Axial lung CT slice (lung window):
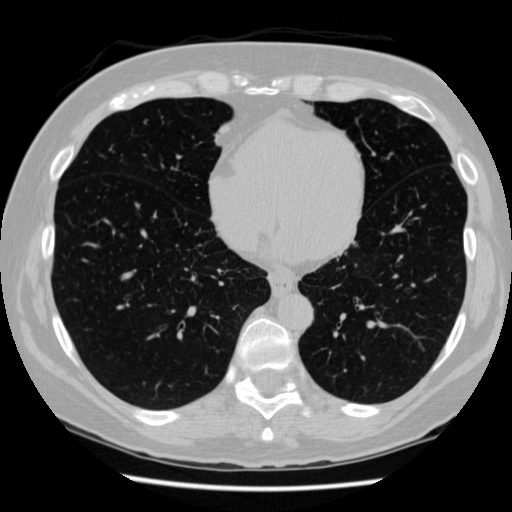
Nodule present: no